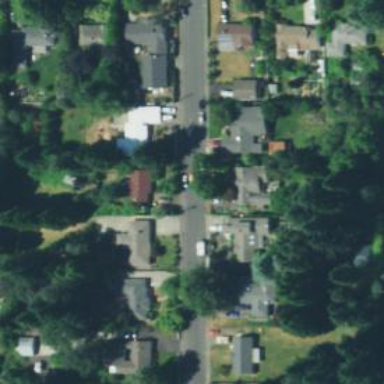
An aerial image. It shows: Residential area consisting of single-family homes.